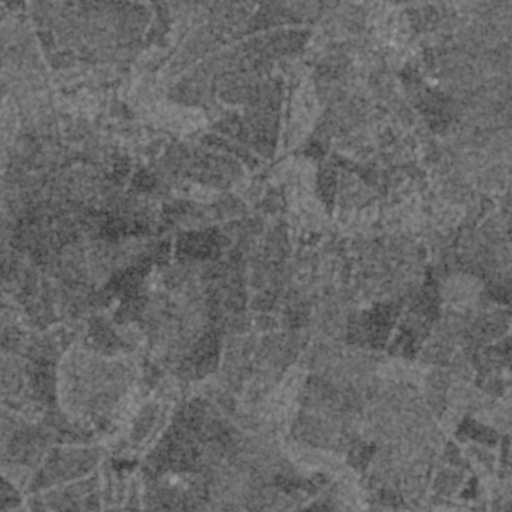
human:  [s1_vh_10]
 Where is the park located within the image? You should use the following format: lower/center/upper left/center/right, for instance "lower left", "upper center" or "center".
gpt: The park is located in the upper right of the image.
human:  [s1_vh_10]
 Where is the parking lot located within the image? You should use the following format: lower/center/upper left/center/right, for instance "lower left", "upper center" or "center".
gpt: The parking lot is located in the upper right of the image.
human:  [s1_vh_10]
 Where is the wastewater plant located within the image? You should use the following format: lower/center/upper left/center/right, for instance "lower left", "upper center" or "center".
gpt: The wastewater plant is located in the upper right of the image.
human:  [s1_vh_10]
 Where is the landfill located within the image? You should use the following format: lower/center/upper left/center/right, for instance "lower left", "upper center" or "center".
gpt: There is no landfill in the image.

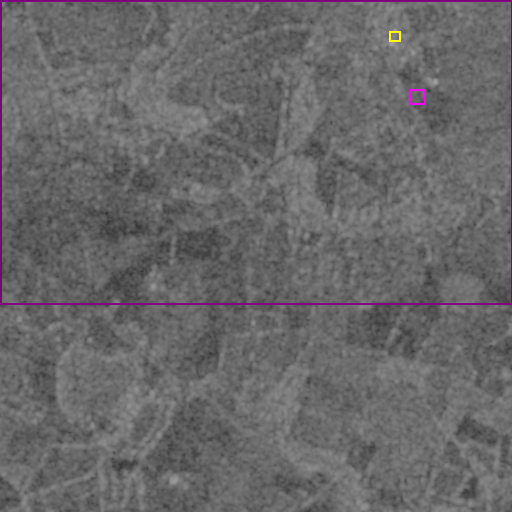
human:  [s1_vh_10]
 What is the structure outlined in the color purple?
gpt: The structure outlined in purple is a crop field.
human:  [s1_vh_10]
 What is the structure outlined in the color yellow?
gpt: The structure outlined in yellow is a parking lot.
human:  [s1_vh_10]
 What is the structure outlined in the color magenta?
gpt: The structure outlined in magenta is a wastewater plant.
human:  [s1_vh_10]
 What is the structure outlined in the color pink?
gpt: There is no pink outline.